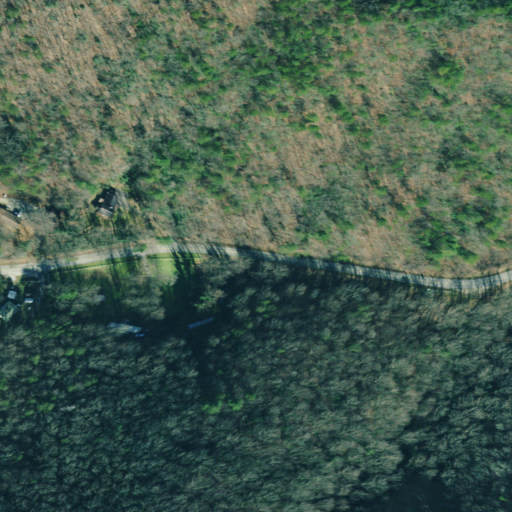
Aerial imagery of gap in Georgia named Saddle Gap containing deciduous forest, mixed forest, open development, and low intensity development